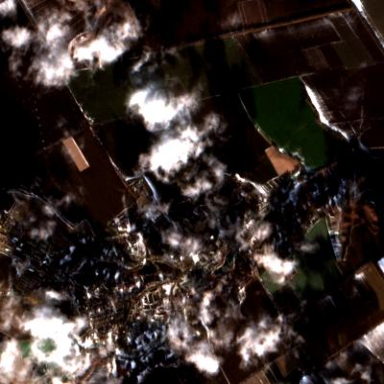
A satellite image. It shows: Picturesque farmland scene.